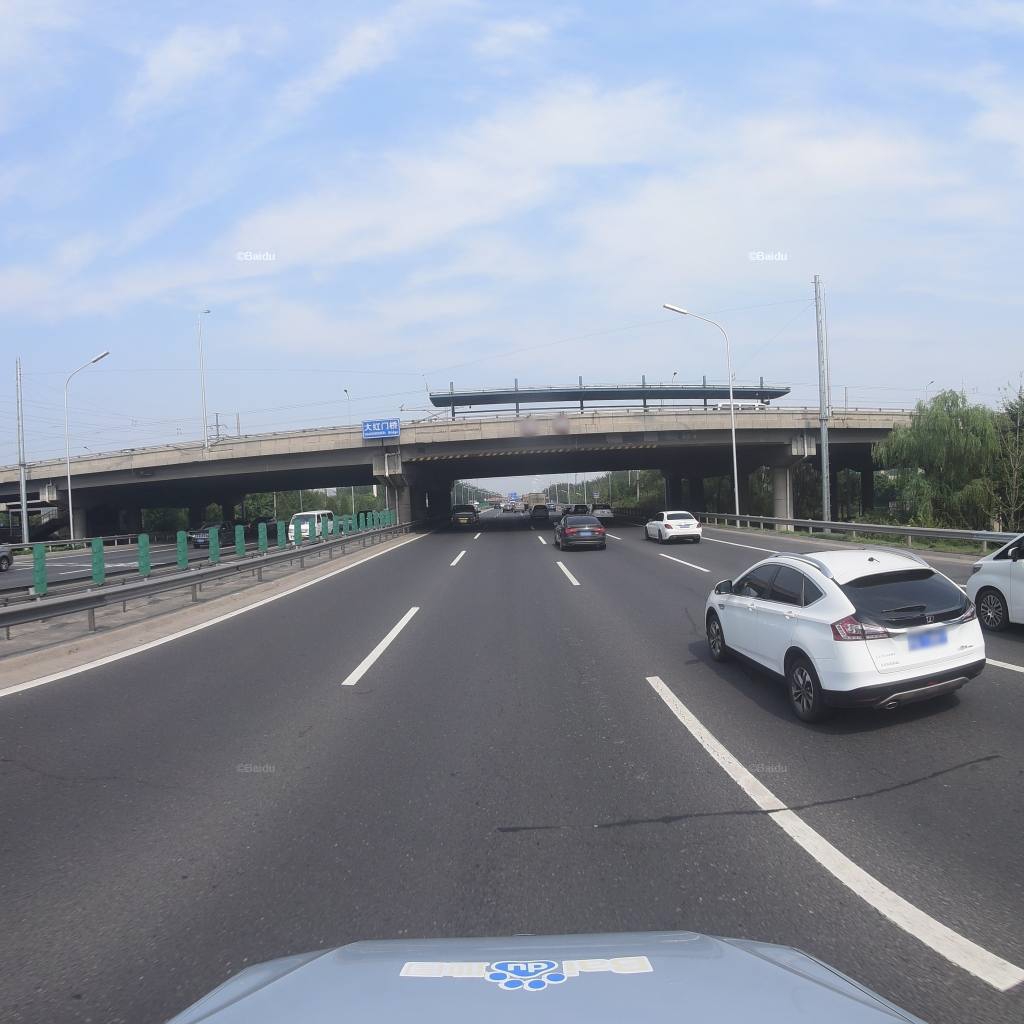
Region: Fengtai
Road damage annotations: transverse patch, transverse patch, longitudinal patch